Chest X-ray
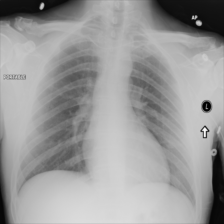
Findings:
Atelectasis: negative
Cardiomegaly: negative
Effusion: negative
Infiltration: negative
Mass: negative
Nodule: positive
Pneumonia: negative
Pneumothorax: negative
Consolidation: negative
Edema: negative
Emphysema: negative
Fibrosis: negative
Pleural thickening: negative
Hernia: negative